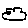
Label: cloud